Question: I'm building a jQuery plugin which watermarks images (and yes, i'm well aware of the multitudinal drawbacks of a javascript/html5 watermarking system but just ignore that for now.) The basic method for each image is:
- - -
Now it appears to work fine if I replace the image element with the canvas itself.. all of the elements appear on the canvas. But when I get the dataURL of the canvas, everything but the last image drawn onto it appears. I wouldn't even mind except this plugin also needs to replace the links to images as well, and so replace the hrefs with data urls (with the watermark.)
This is the current code:
'''
(function($){
$.fn.extend({
cmark: function(options) {
var defaults = {
type: 'image',
content: 'watermark.png',
filter: 'darker',
scale:300,
box: {
top : 0.5,
left : 0.5,
width : 0.75,
height : 0.75,
bgcolor : '#000000',
bgopacity : 0.5,
fgopacity : 1
},
callback_unsupported: function(obj){
return obj;
}
}
var getScale = function(w, h, scale){
ratio = Math.min(scale/w, scale/h);
scalew = Math.round(ratio*w);
scaleh = Math.round(ratio*h);
return [scalew,scaleh];
}
var options = $.extend(defaults, options);
return this.each(function() {
obj = $(this);
canvas = document.createElement('canvas');
if(!window.HTMLCanvasElement){
return options.callback_unsupported(obj);
}
/* if selecting for images, reset the images. Otherwise,
we're replacing link hrefs with data urls. */
if(obj.attr('src')){
target_img = obj.attr('src');
}
else if (obj.attr('href')){
target_img = obj.attr('href');
}
// get the filetype, make sure it's an image. If it is, get a mimetype. If not, return.
ftype = target_img.substring(target_img.lastIndexOf(".")+1).toLowerCase();
canvasbg = new Image();
canvasbg.onload = function(){
iw = canvasbg.width;
ih = canvasbg.height;
scale = getScale(iw, ih, options.scale);
iw = scale[0];
ih = scale[1];
canvas.setAttribute('width', iw);
canvas.setAttribute('height', ih);
ctx = canvas.getContext('2d');
/* define the box as a set of dimensions relative to the size of the image (percentages) */
bw = Math.round(iw * options.box.width);
bh = Math.round(ih * options.box.height);
// for now the box will only ever be centered.
bx = Math.round((iw * options.box.top) - (bw/2));
by = Math.round(ih * options.box.left - (bh/2));
/* draw the box unless the opacity is 0 */
if(options.box.bgopacity > 0){
ctx.fillStyle = options.box.bgcolor;
ctx.globalAlpha = options.box.bgopacity;
ctx.fillRect(bx, by, bw, bh);
}
wm = new Image();
wm.onload = function(){
ww = wm.width;
wh = wm.height;
scalar = Math.max(bw, bh); // scale to within the box dimensions
scale = getScale(ww, wh, scalar);
ww = scale[0];
wh = scale[1];
ctx.globalCompositeOperation = options.filter;
ctx.drawImage(wm, bx, by, ww, wh);
}
wm.src = options.content;
ctx.drawImage(canvasbg, 0, 0, iw, ih);
obj.replaceWith(canvas);
$('body').append('<img src="'+canvas.toDataURL()+'">');
//obj.attr('src', canvas.toDataURL());
}
canvasbg.src = target_img;
});
}
})
})(jQuery);
'''
I added a line which dumps an image with the data url directly onto the page for testing and this is what I see... on the left is the canvas element, on the right is the image with the data url:

So yeah, this has had me stumped for a couple of days now. I'm probably missing something horribly obvious but I can't see it.
... edited because the example is no longer online. sorry.
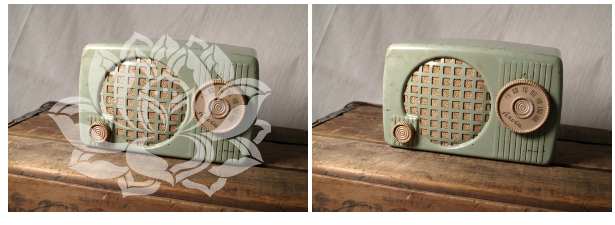
Answer: First of all, don't build a string buffer that big for a tag.
'''
var img = new Image();
img.src = canvas.toDataURL();
$('body').append(img);
'''
Or if you prefer:
'''
$('body').append($('').attr('src', canvas.toDataURL()))
'''
Second, you are getting there dataURL of the canvas before you draw the watermark. The drawing happens in the 'wm.onload' callback function, which happens when the watermark loads. That may not fire until way after 'canvasbg.onload' fires off, which is where you get the dataURL.
So move the image append into code at the end of the 'wm.onload' callback and you should be good.